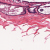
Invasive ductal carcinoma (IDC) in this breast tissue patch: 0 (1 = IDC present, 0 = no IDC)